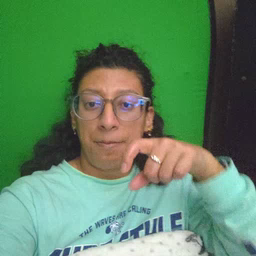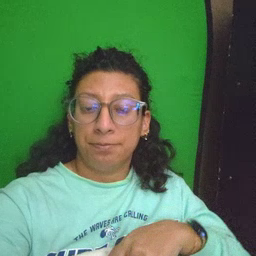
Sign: where